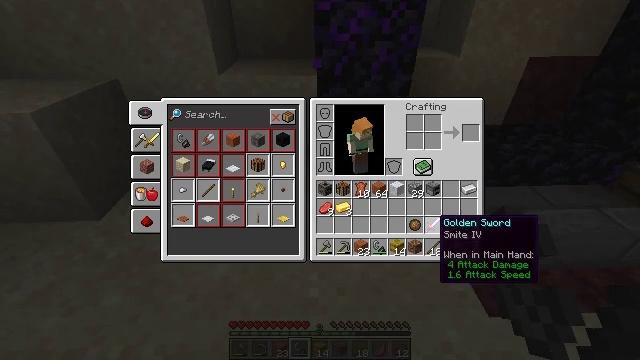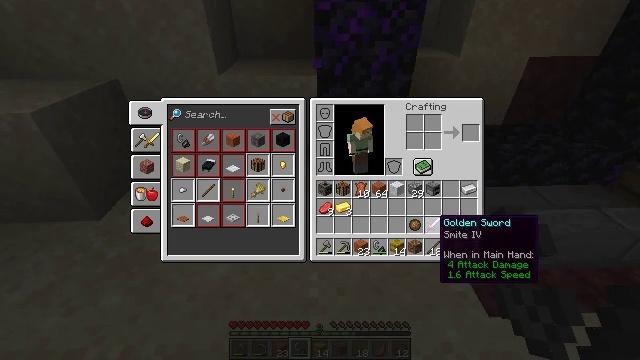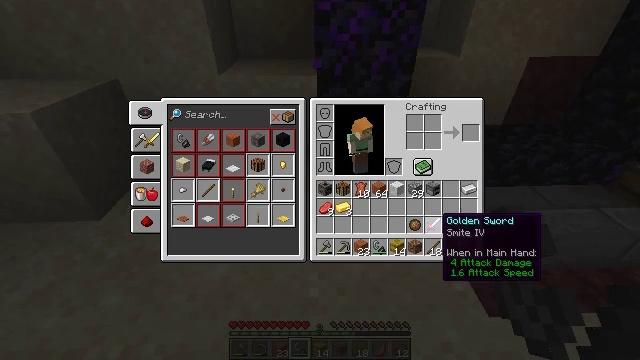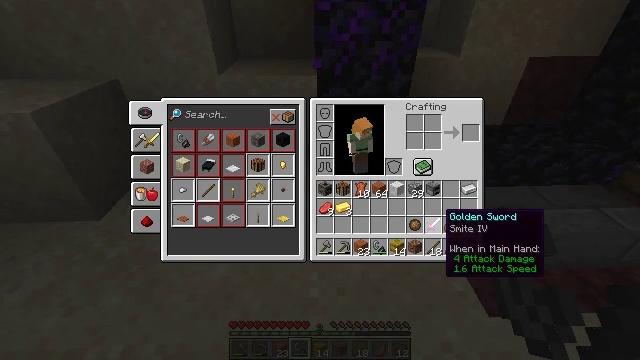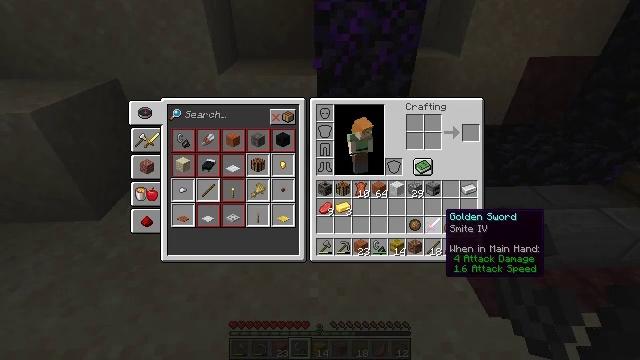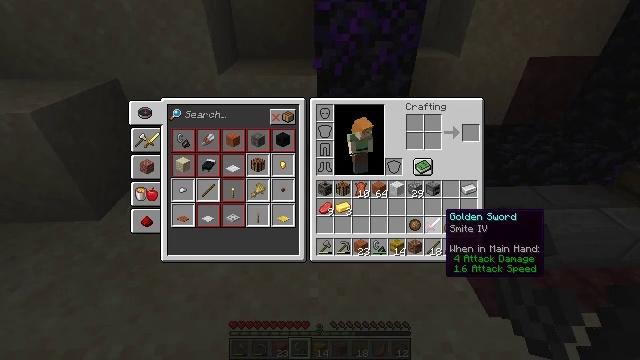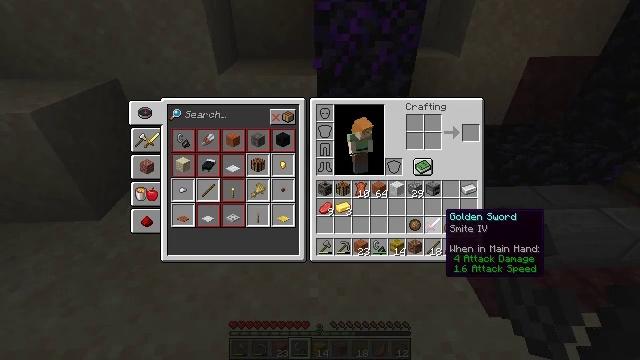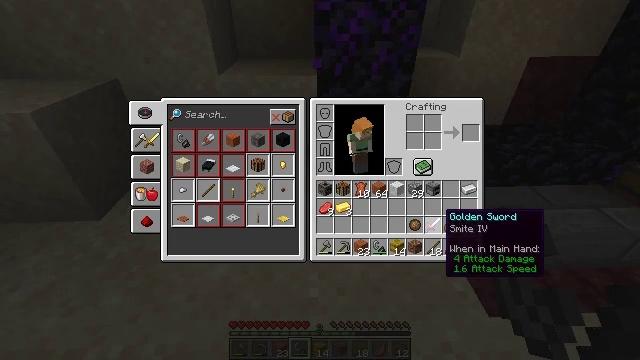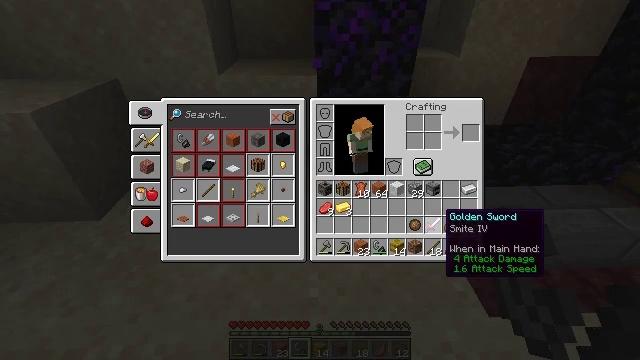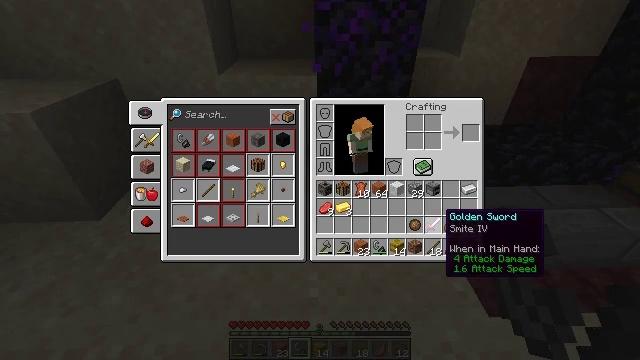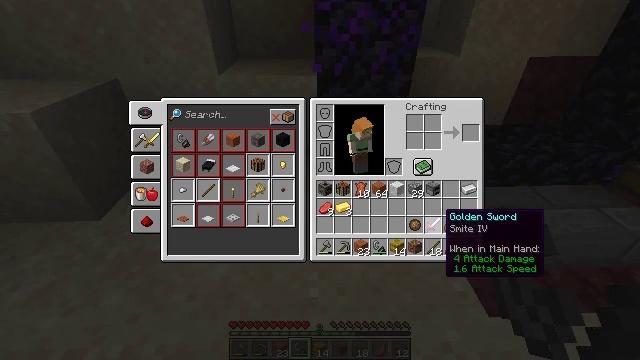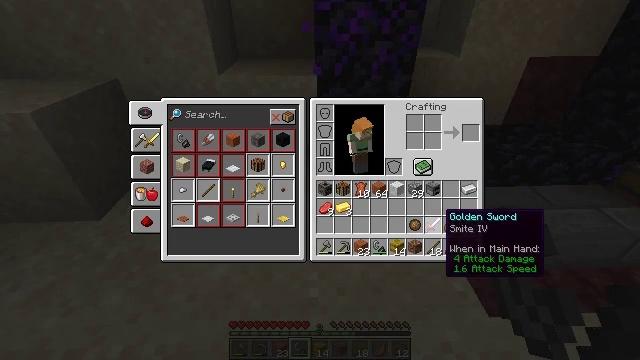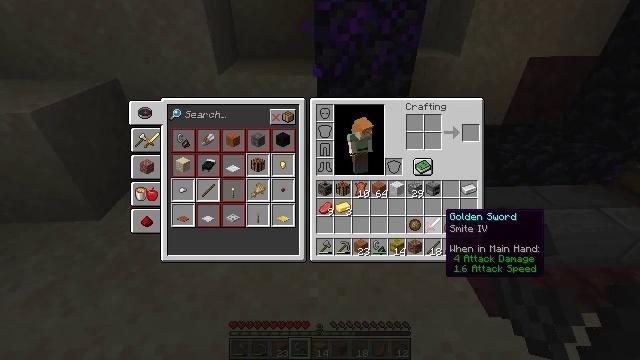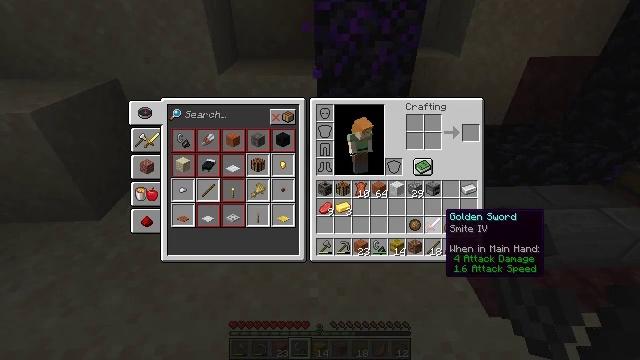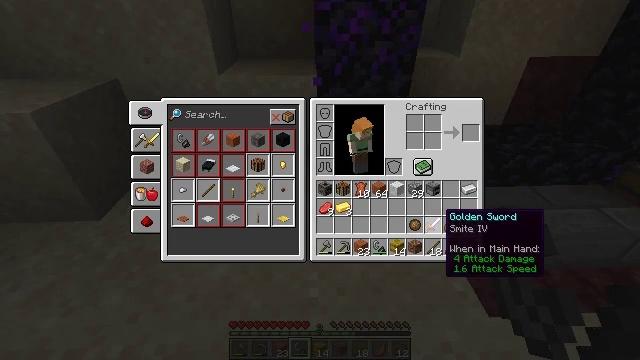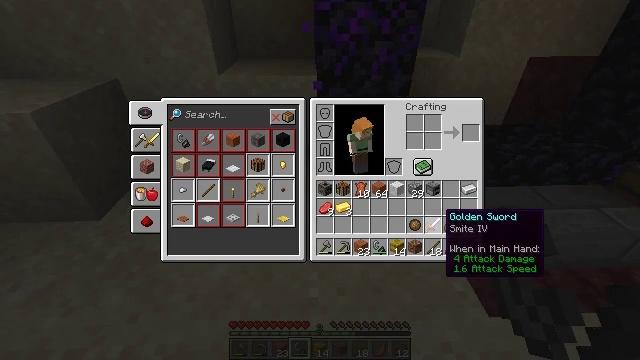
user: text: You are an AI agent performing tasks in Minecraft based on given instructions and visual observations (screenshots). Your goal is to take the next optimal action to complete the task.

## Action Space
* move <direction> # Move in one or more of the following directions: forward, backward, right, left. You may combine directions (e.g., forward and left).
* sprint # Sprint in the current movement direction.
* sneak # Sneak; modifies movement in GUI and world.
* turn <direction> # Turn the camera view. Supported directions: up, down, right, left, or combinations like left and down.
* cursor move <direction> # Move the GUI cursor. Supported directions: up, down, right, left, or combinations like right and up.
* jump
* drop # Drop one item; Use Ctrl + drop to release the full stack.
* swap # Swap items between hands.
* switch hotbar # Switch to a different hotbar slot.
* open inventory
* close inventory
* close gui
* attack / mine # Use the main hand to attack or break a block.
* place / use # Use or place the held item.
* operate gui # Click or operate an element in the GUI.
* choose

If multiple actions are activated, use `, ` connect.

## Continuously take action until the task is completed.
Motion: motion action
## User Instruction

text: Mine the cyan bed to pick it up.
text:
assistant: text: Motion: no_op
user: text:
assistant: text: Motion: no_op
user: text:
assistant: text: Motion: no_op
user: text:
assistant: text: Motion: no_op
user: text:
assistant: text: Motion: no_op
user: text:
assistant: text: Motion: no_op
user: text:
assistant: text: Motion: no_op
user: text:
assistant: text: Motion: no_op
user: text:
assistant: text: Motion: no_op
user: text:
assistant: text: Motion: no_op
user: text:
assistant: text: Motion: no_op
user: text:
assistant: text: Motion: no_op
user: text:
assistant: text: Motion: no_op
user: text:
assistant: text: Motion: no_op
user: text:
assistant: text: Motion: no_op
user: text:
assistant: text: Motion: no_op
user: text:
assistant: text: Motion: no_op
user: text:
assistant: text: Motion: no_op
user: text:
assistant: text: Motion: no_op
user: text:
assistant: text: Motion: no_op
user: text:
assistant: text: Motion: no_op
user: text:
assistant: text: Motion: no_op
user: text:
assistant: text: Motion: no_op
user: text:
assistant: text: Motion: turn left and down
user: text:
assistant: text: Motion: turn left and up
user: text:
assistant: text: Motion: move forward, turn left and up
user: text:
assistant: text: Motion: move forward, turn left and up
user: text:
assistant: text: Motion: move forward, turn left and up
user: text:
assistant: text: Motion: move forward, turn up
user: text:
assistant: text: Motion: move forward, sprint